Aerial crown-view tile of a tropical tree (Barro Colorado Island, Panama), acquired 20240611:
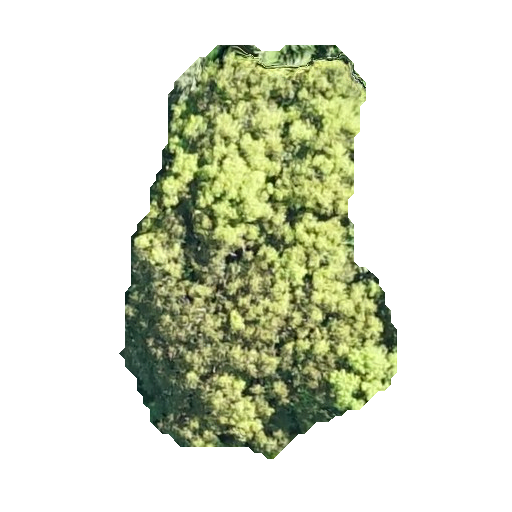
Species: Tachigali panamensis
GBIF accepted scientific name: Tachigali panamensis
Crown area: 132.037 m²